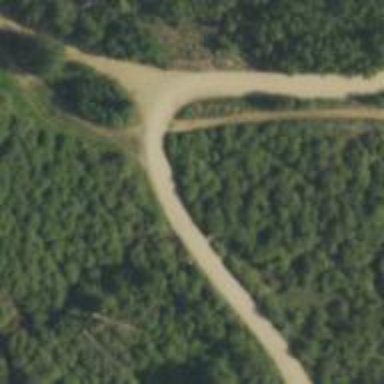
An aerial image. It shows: Nordic skiing trail groomed for classic and skating techniques.